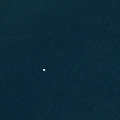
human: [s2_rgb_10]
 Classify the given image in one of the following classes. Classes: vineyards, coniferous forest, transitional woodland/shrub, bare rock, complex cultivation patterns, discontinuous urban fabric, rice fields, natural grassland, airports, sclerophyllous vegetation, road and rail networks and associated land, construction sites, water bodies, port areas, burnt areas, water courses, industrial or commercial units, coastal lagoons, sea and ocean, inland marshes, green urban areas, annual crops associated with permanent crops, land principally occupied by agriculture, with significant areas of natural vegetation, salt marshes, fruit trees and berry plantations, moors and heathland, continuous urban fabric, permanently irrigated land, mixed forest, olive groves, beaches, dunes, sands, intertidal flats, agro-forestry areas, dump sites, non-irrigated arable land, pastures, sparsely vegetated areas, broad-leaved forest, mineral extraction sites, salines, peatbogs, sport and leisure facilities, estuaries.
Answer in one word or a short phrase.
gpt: sea and ocean